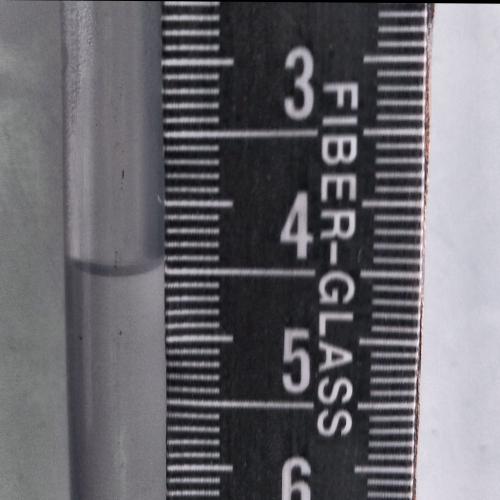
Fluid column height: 4.5 cm